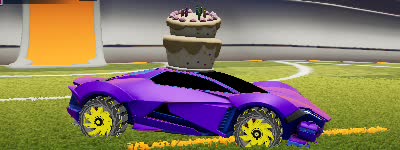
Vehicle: werewolf